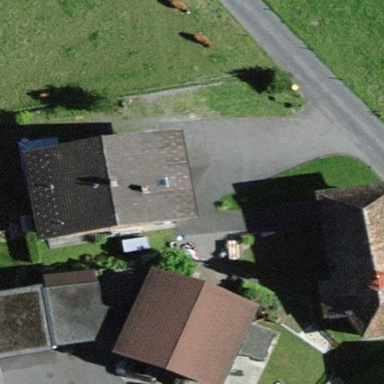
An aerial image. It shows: Simple house.